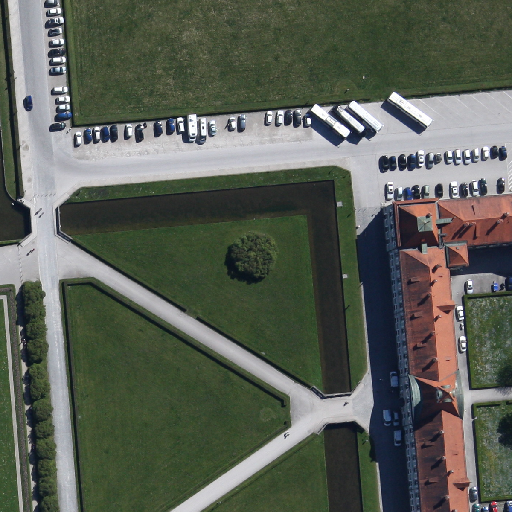
Referring expression: bus in the parking area